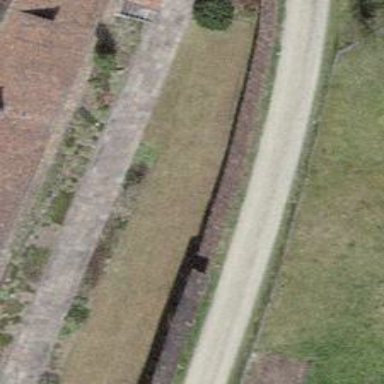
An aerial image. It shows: Wall barrier.